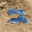
Label: 2